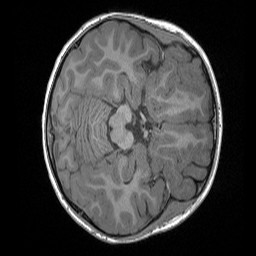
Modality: T1w
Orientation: axial
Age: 7
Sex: female
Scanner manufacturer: siemens
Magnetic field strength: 3 T
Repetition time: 1.65 s
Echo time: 0.00203 s